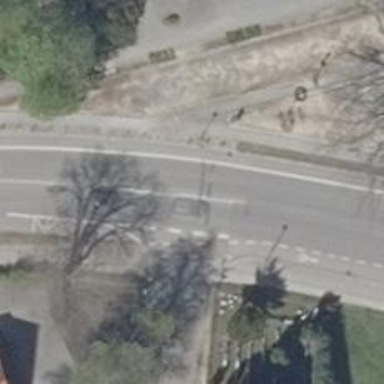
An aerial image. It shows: Tertiary road with asphalt surface. There are sidewalks on both sides and cycle lane.